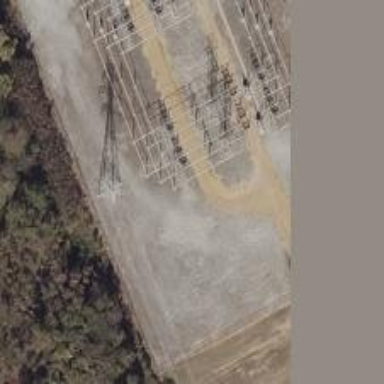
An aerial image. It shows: Switch used for power control.